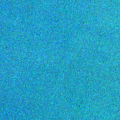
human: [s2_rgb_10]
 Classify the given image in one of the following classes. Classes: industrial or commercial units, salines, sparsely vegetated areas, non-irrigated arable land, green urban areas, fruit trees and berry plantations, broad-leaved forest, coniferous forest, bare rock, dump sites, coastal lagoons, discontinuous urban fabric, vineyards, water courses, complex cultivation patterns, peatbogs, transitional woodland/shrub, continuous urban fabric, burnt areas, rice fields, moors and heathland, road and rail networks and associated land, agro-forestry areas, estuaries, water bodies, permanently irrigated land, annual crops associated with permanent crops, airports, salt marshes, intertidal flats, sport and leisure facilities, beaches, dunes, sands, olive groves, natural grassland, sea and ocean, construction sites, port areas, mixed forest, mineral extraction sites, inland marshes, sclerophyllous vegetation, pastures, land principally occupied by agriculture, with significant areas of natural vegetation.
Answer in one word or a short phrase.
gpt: sea and ocean